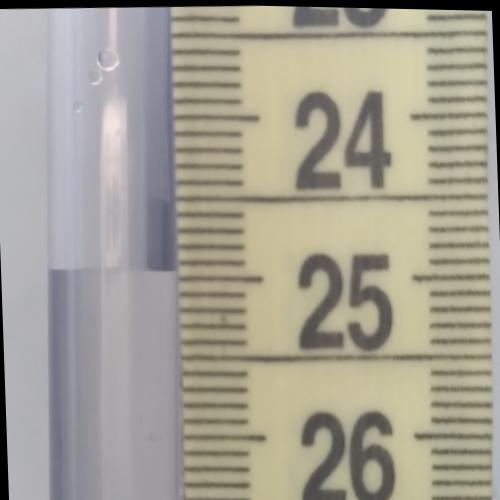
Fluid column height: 25.0 cm